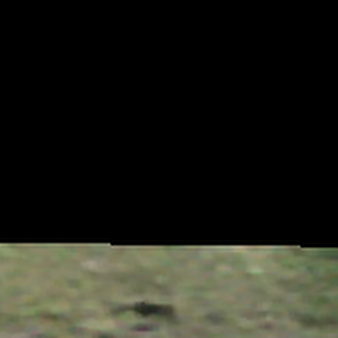
Label: other